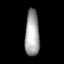
Tissue: lung
Cell type: Epithelial cells
Senescence score: 0.651
Nuclear area (px): 651
Mean DAPI intensity: 161.604